Question: I have a DataGrid that is setup like this:
'''
<DataGrid
AutoGenerateColumns="True"
GridLinesVisibility="Horizontal"
IsReadOnly="True"
ItemsSource="{Binding Documents}"
SelectionMode="Single"
SelectionUnit="FullRow"
/>
'''
Can somebody point me in the right direction for making the UI look as though the entire row is selected, by not highlighting the cell that is clicked?

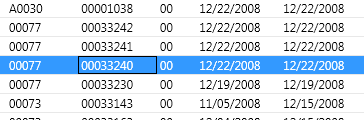
Answer: You will want to expermient with cell styles. I think the default cell style checks for IsSelected and if it is the border will be colored with a black brush.
Because you are using AutoGenerateColumns, then you probably need to set the styles for the columns once they have been generated in the code behind.
I'm guessing that if you create a style, check for IsSelected and set the borderbrush to transparent, set the style for the datagrid's columns (ElementStyle + ElementEditingStyle) then you should be set. I'm writing this from the top of my head, but that's the general direction I think.